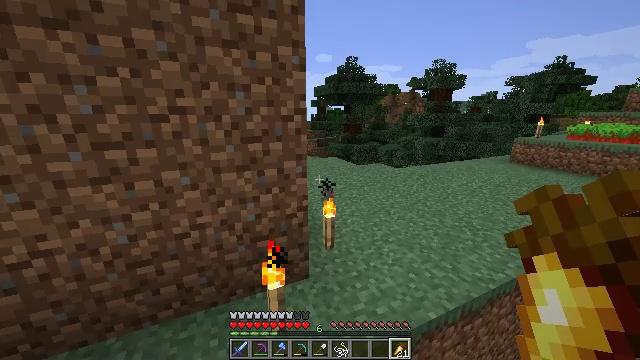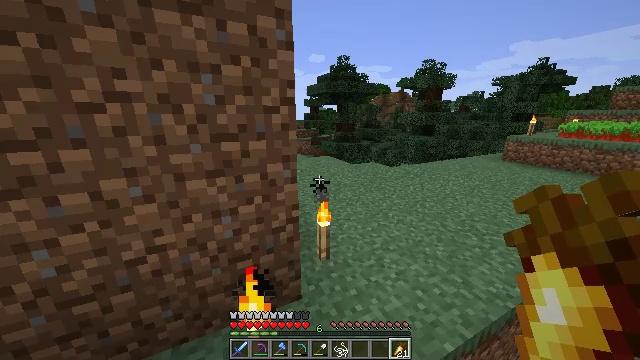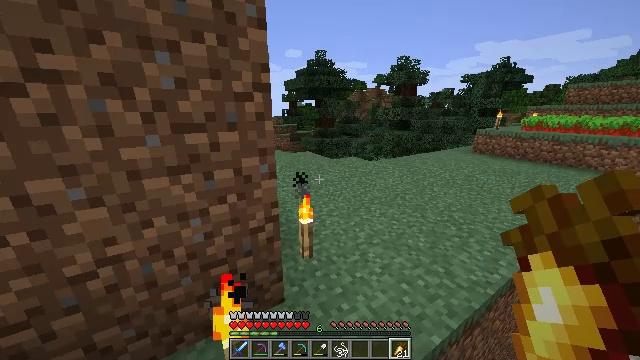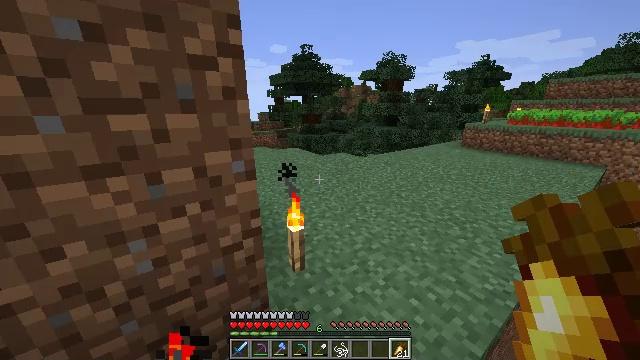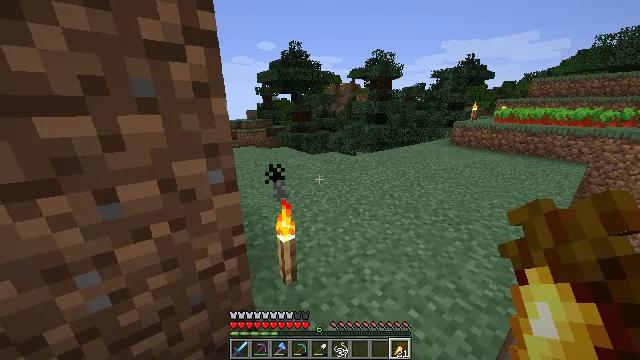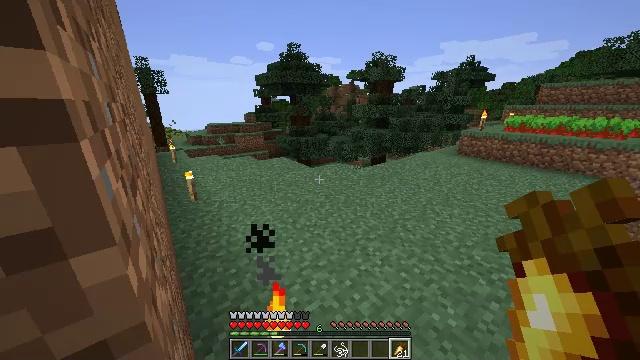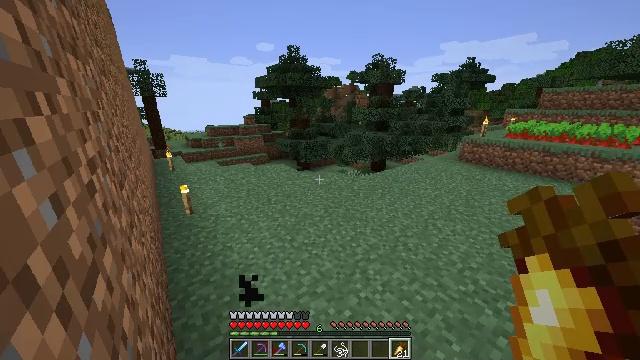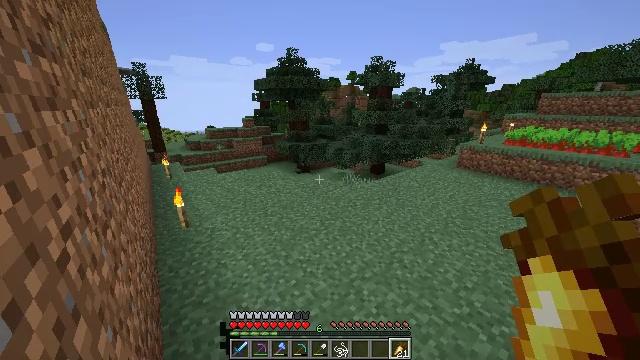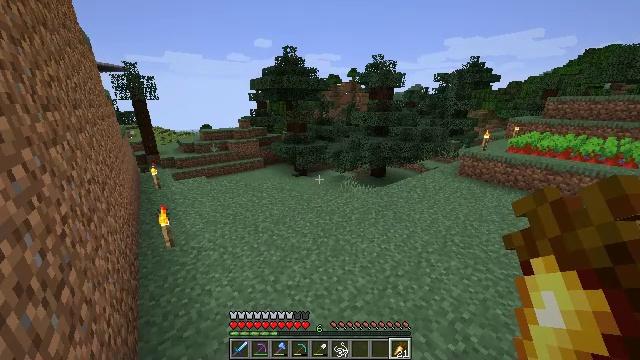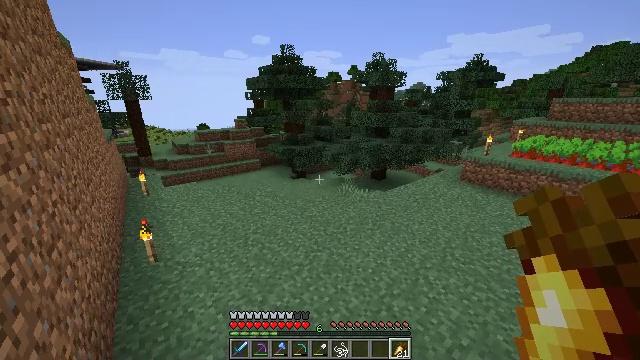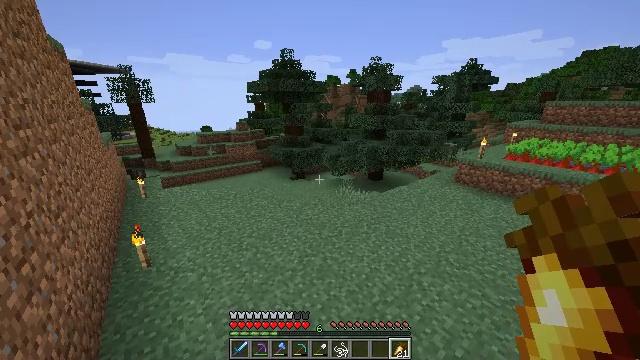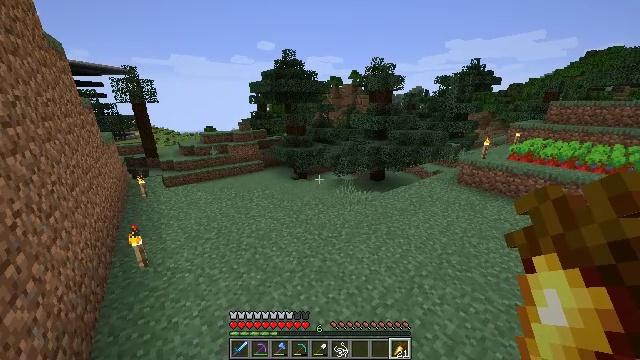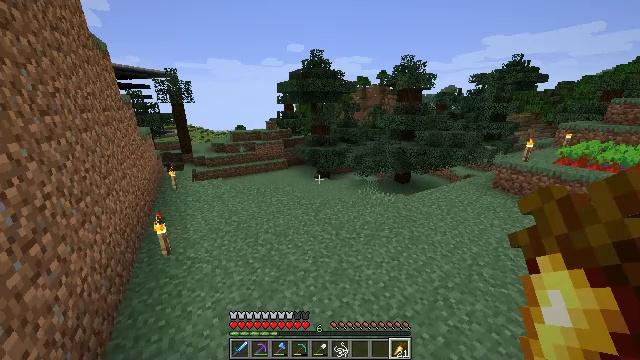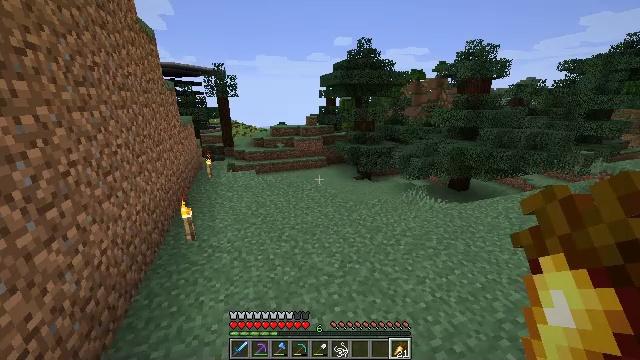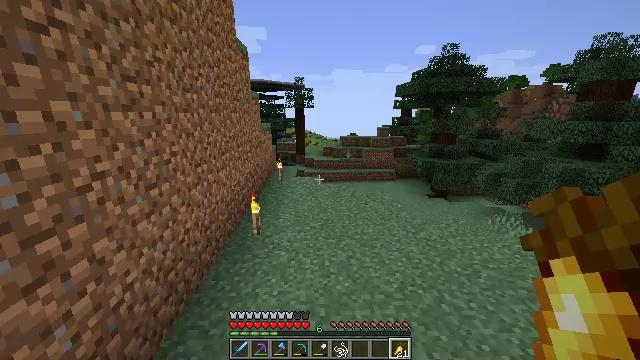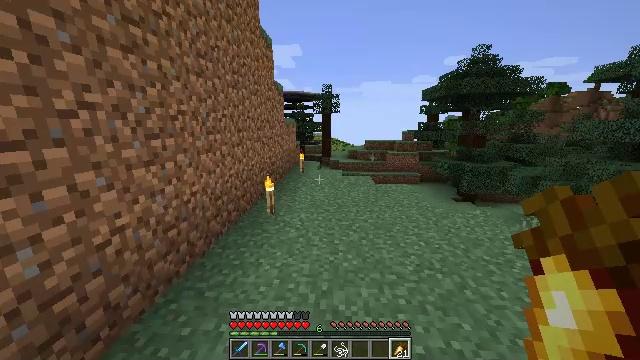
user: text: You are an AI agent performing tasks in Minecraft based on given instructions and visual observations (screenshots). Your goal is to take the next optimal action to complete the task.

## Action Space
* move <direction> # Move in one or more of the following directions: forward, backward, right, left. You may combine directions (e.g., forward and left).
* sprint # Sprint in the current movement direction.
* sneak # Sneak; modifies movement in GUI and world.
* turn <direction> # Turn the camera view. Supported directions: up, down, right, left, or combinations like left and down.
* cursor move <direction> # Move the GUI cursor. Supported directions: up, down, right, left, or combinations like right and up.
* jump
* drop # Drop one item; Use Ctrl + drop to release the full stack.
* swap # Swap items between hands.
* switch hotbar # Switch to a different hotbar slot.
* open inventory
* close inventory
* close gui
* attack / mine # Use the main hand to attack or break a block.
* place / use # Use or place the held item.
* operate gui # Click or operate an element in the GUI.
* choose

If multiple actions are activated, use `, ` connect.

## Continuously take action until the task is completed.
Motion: motion action
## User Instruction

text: Turn regular stone into smooth stone by smelting in the furnace.
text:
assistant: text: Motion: move forward, sprint, turn right, jump
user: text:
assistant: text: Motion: move forward, turn right and down, jump
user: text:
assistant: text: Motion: move forward, turn right, jump
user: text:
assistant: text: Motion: move forward, turn right, jump
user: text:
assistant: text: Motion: move forward, jump
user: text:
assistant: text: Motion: move forward, jump
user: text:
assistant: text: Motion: move forward, jump
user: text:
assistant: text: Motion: move forward, sprint, jump
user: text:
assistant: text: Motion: move forward, sprint, jump
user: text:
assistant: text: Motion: move forward, sprint, jump
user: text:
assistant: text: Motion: move forward, sprint, jump
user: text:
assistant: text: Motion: move forward, sprint, turn left, jump
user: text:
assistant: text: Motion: move forward, turn left, jump
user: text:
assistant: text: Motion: move forward, turn left and up, jump
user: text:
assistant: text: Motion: move forward, turn left and up, jump
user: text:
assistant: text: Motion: move forward, turn left, jump
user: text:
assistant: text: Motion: move forward
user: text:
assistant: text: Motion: move forward
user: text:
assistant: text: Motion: move forward
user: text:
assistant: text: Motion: move forward
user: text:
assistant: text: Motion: move forward
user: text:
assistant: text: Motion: move forward, sprint, turn right
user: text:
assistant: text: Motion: move forward, sprint, turn right
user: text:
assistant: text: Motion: move forward, sprint, turn right
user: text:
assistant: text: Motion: move forward, sprint, turn right
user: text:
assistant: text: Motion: move forward, sprint
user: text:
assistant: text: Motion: move forward
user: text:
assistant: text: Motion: move forward, turn right
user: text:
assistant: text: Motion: move forward
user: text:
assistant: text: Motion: move forward